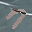
Label: 7